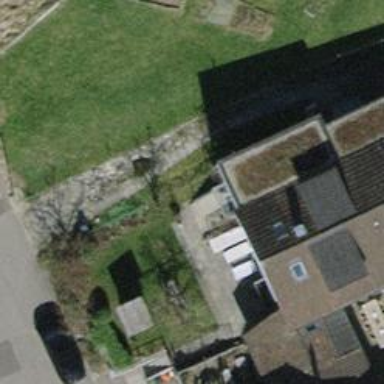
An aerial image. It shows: Building with tiled roof.